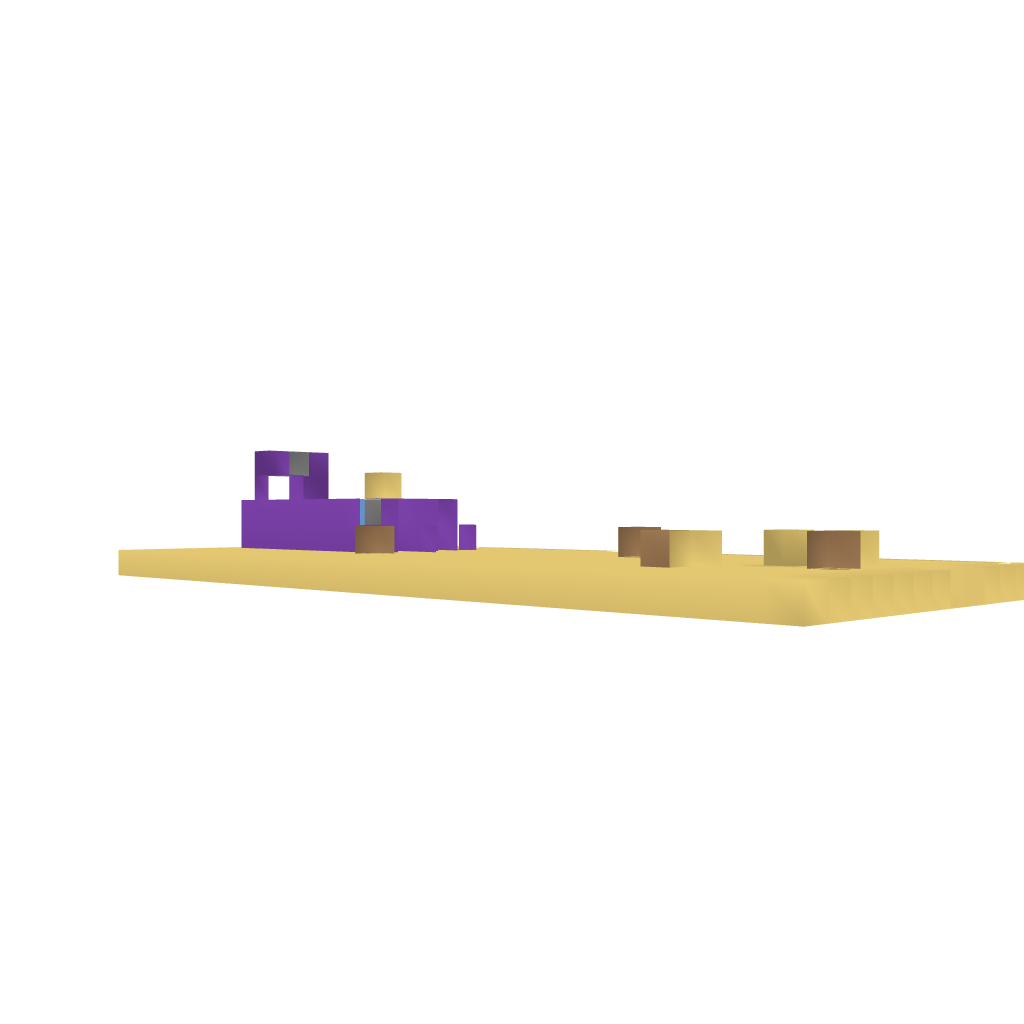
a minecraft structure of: Automatic TNT Cannon (Basic) bad low quality